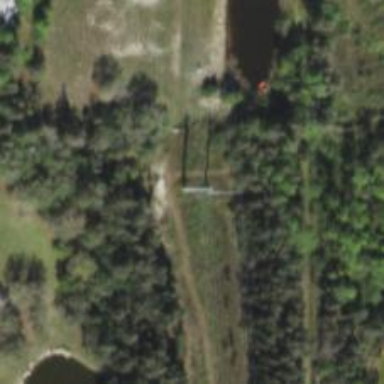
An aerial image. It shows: Power pole.